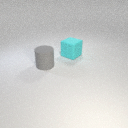
large gray rubber cylinder to the left of large cyan rubber cube